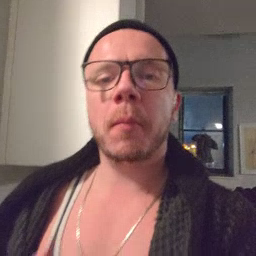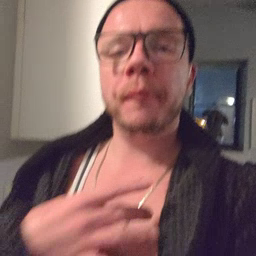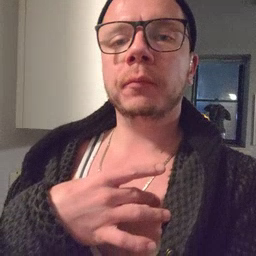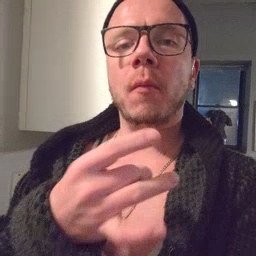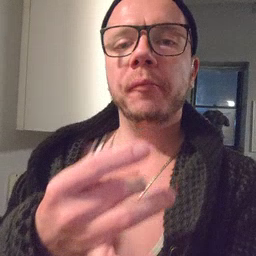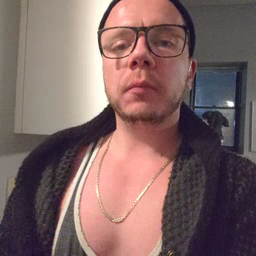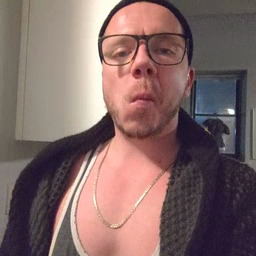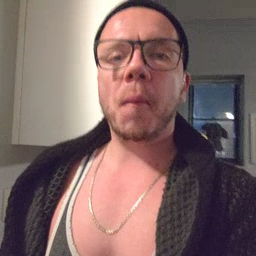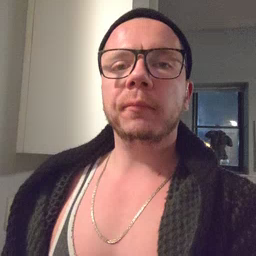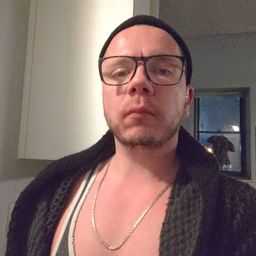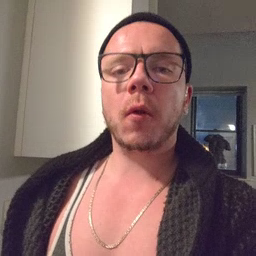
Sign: like